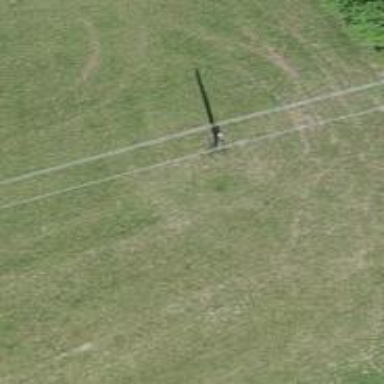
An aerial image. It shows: Power pole.